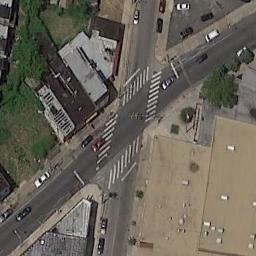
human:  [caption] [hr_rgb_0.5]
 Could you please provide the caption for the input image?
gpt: There are many buildings beside the intersection .

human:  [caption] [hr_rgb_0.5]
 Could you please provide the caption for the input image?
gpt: There are many moving and waiting vehicles on the slanted intersection of the intersection, And there are many buildings and some trees around the intersection .

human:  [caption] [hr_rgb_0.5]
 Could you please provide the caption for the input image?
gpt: There are cars in every direction at the intersection .

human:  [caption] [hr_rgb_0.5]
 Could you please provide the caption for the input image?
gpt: A tilted intersection with normal traffic is between some buildings .

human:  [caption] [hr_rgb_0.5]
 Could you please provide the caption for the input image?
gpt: There are two yellow buildings beside the intersection .